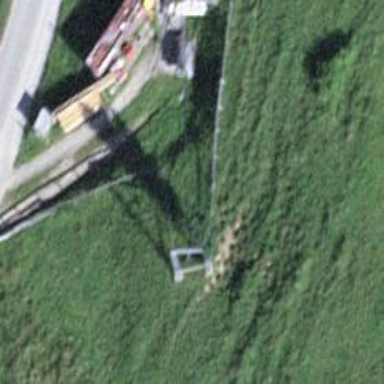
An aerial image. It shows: Pylon used for aerialway.